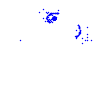
Particle: pion